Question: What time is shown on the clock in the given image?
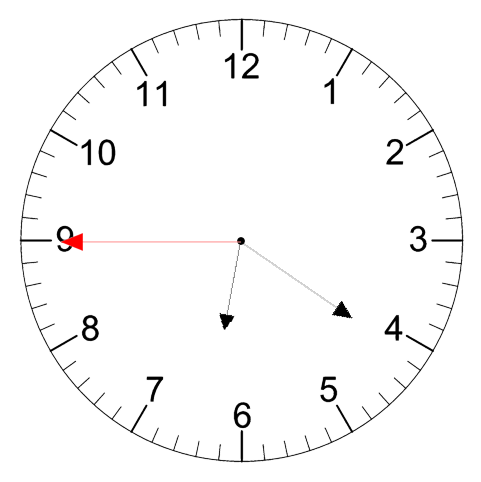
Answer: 06:20:45